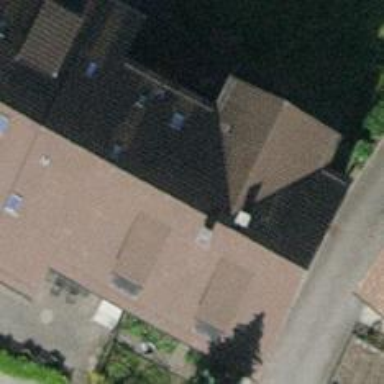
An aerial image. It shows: House with tile roof.